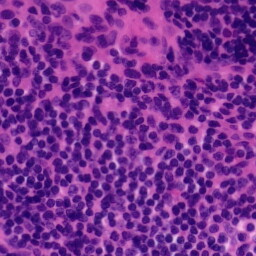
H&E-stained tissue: Tonsil